Question: I have started running PIG jobs on Amazon EMR using Hadoop YARN (AMI 3.3.1) however as there is no longer a job tracker in Yarn, I can't seem to be able to find a web UI so that I can track the number of Mappers and Reducers for a MapReduce job, when I try to access the Application Master link provided in the resource manager UI page, I am told that the page doesn't exists (Picture provided below).
Does anyone know how I can access a UI through my web browser that will show me the current job status in terms of number of mappers, reducers and the % completed for each etc?
Thanks

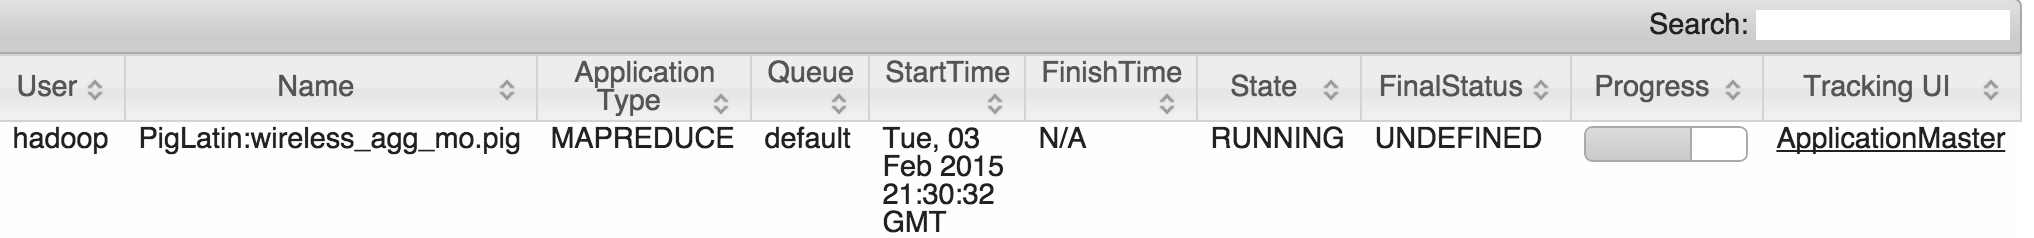
Answer: Once you click the ApplicationMaster link from ResourceManager webpage, you'll be redirected to ApplicationMaster web ui; as EMR uses EC2 instances and each EC2 instance has 2 IP addresses associated with it, one used for private communication and another for public. EMR uses private ip addresses (private DNS) to setup hadoop hence, you'll be redirected to a url like this:
'''
http://10.204.137.136:9046/proxy/application_1423027388806_0003/
'''
which you could see is pointing to instance's private ip address and hence your browser cannot resolve the ip address, you just have to replace the private ip address with the public ip address (or public dns name) of that instance:

### Obtaining the public ip address of an instance
1. Using the EC2 web interface You could login to the AWS EC2 console and find the instance's ip address's
2. Using the console: If you are logged into the instance and want to know it's public ip address then issue the following command which will give you back the public ip address of that instance. curl http://169.254.169.254/latest/meta-data/public-ipv4
Also take a look at this <URL> which provides other options like setting up SSH tunneling and using SOCKS proxy.